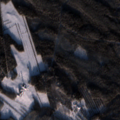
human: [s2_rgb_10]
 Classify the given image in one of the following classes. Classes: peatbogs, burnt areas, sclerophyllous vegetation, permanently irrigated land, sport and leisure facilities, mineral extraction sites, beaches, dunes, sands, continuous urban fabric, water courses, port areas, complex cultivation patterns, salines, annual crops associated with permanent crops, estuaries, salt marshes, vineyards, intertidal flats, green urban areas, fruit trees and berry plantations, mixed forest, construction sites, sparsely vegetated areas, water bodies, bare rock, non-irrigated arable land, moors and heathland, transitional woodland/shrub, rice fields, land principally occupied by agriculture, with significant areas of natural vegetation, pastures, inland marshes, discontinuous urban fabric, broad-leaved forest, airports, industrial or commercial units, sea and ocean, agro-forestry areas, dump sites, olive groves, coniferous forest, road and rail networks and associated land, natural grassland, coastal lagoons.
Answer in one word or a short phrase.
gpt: non-irrigated arable land, broad-leaved forest, coniferous forest, mixed forest